Field crop: tomato
Growth stage: 2
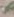
Species: solanum